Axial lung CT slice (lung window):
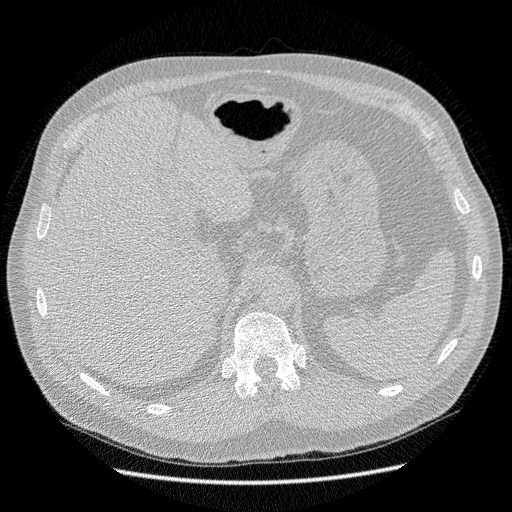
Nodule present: no